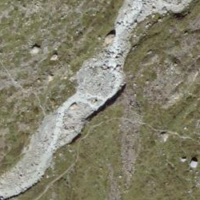
EUNIS habitat code: 23
Species observed at this site:
Miramella alpina
Anthus spinoletta